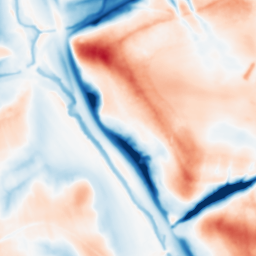
Category: multiscale
Decomposition family: dog_multiscale
Decomposition parameters: sigma_ratio: 2
n_scales: 4
base_sigma: 1
Upsampling method: bicubic
Upsampling parameters: scale: 2
Upsampling scale: 2